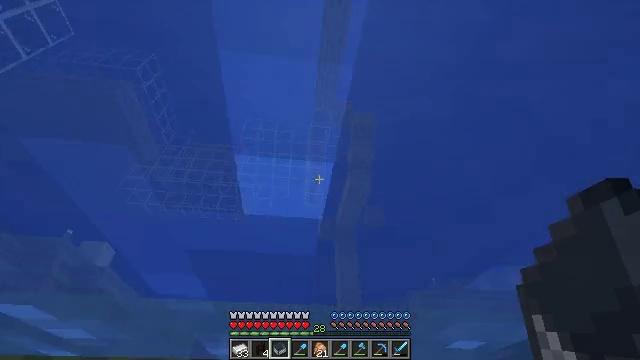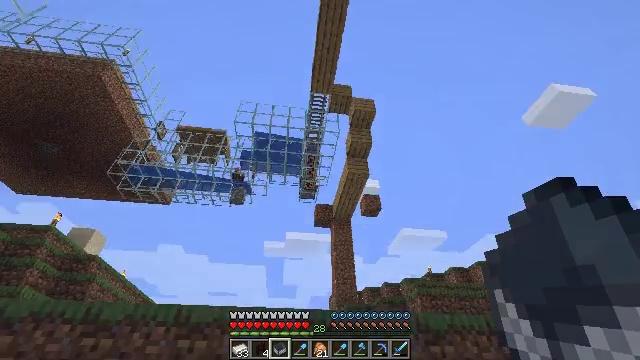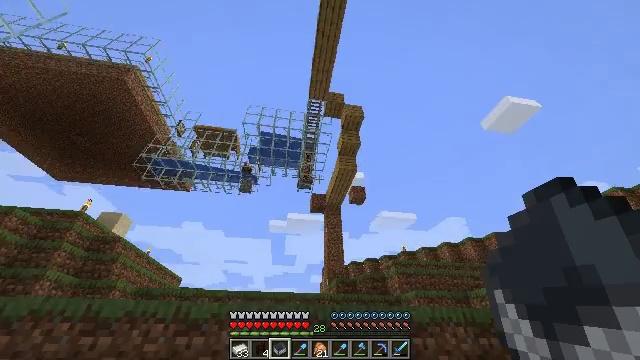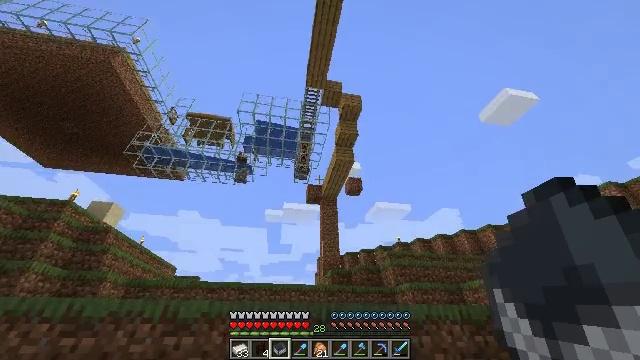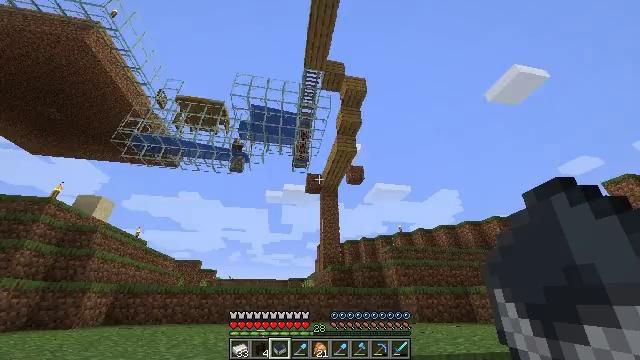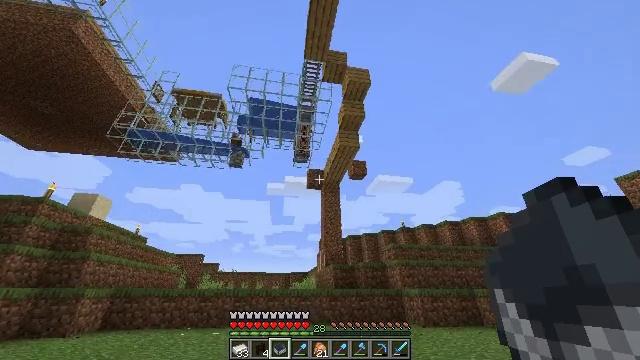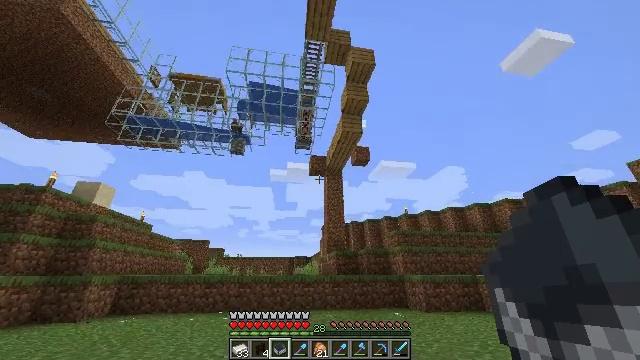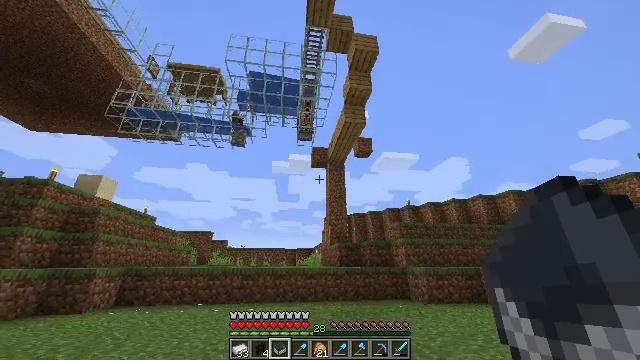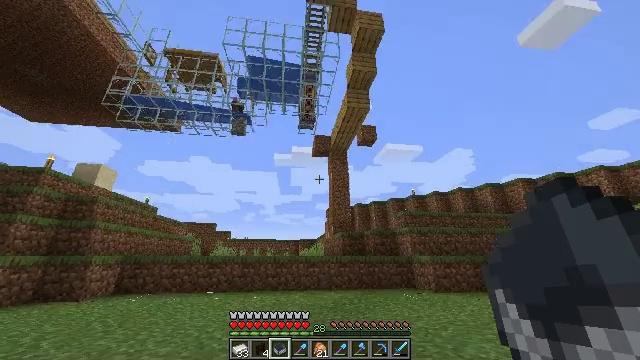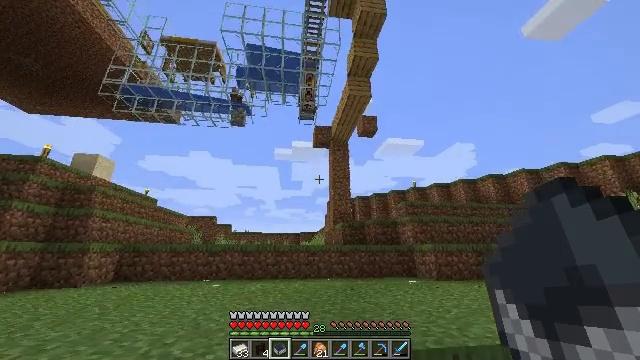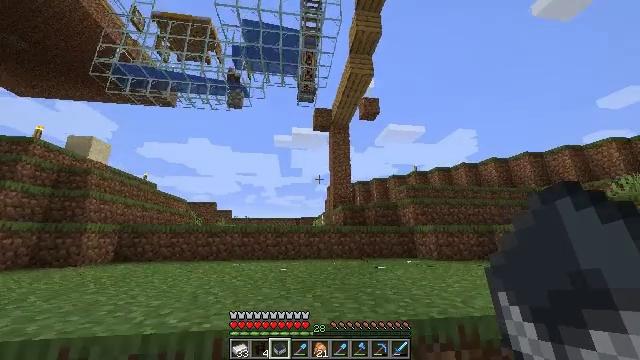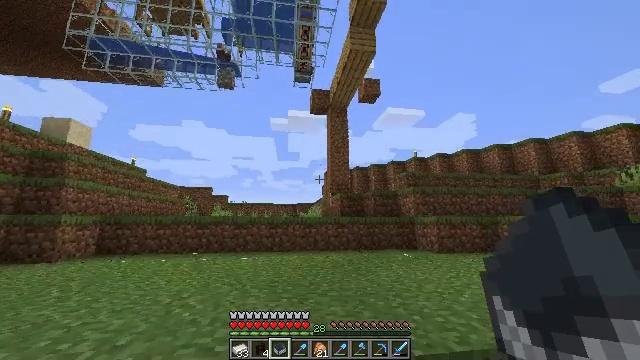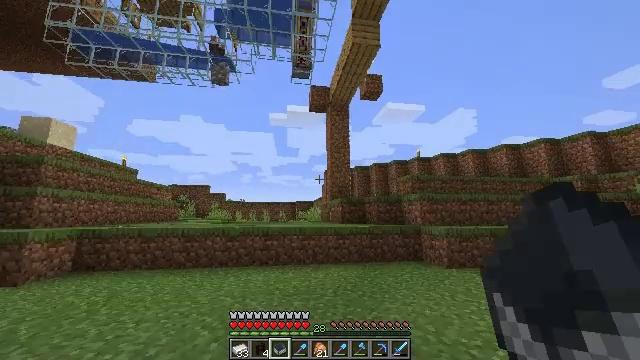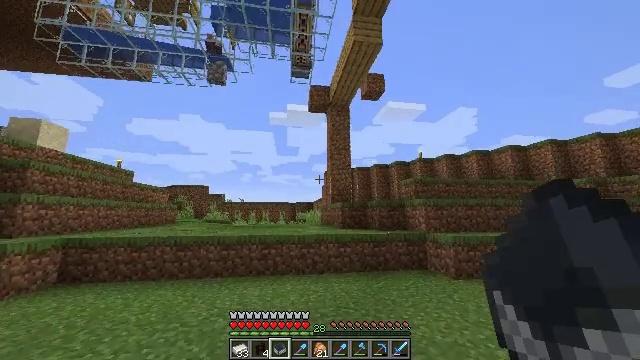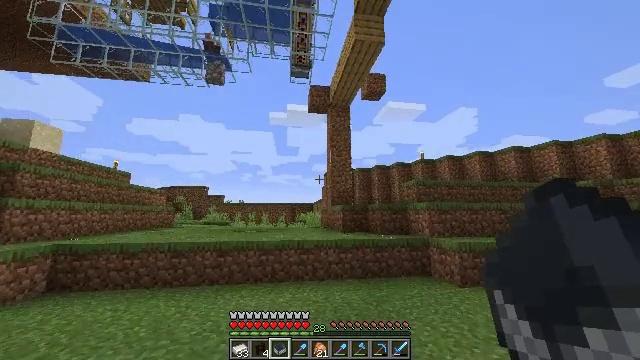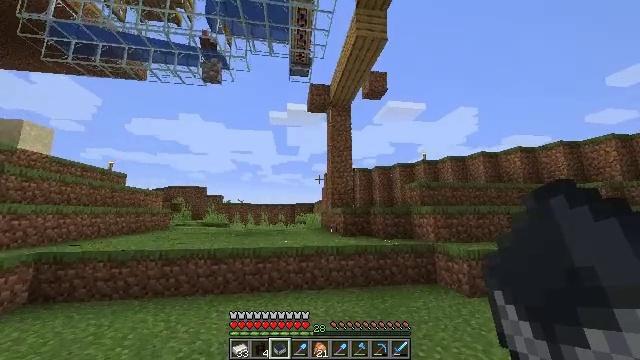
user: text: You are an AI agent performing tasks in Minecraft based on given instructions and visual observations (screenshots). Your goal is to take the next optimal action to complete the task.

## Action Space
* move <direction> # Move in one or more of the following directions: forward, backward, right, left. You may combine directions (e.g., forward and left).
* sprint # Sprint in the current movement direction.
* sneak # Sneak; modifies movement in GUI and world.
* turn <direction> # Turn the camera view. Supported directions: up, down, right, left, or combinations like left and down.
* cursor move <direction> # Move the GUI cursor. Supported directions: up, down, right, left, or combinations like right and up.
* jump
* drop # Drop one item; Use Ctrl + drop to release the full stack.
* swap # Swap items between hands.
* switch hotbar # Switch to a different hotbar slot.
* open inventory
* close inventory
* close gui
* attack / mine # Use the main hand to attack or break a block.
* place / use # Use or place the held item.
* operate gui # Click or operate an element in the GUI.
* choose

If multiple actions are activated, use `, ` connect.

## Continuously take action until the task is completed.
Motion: motion action
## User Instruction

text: Drop a nether brick fence.
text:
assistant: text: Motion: move forward, turn down, jump
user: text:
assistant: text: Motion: move forward, turn right and down, jump
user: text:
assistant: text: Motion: move forward, sprint, turn right and down, jump
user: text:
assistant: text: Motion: move forward, sprint, turn down, jump
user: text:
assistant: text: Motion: move forward, sprint, turn down, jump
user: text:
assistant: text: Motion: move forward, sprint, turn down, jump
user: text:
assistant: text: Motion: move forward, turn down, jump
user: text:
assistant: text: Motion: move forward, turn down, jump
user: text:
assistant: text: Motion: move forward, turn down, jump
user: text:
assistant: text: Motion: move forward, turn down, jump
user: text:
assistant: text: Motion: move forward, sprint, turn down, jump
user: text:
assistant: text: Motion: move forward, sprint, turn down, jump
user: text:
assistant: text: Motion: move forward, sprint, jump
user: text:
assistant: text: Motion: move forward, sprint, jump
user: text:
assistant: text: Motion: move forward, jump
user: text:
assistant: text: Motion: move forward, jump
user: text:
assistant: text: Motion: move forward, jump
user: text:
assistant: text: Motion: move forward, jump
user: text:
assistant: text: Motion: move forward, jump
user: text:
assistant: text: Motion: move forward, sprint, turn right, jump
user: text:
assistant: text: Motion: move forward, sprint, turn right and down, jump
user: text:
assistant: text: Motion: move forward, sprint, turn right, jump
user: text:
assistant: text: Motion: move forward, sprint, jump
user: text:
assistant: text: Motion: move forward, jump
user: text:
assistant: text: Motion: move forward, jump
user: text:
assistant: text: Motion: move forward, turn right, jump
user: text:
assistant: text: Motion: move forward, turn right, jump
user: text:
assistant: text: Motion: move forward, turn right, jump
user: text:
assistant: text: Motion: move forward, turn right, jump
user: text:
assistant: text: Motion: move forward, jump